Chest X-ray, PA view. Patient: 71 years old, sex M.
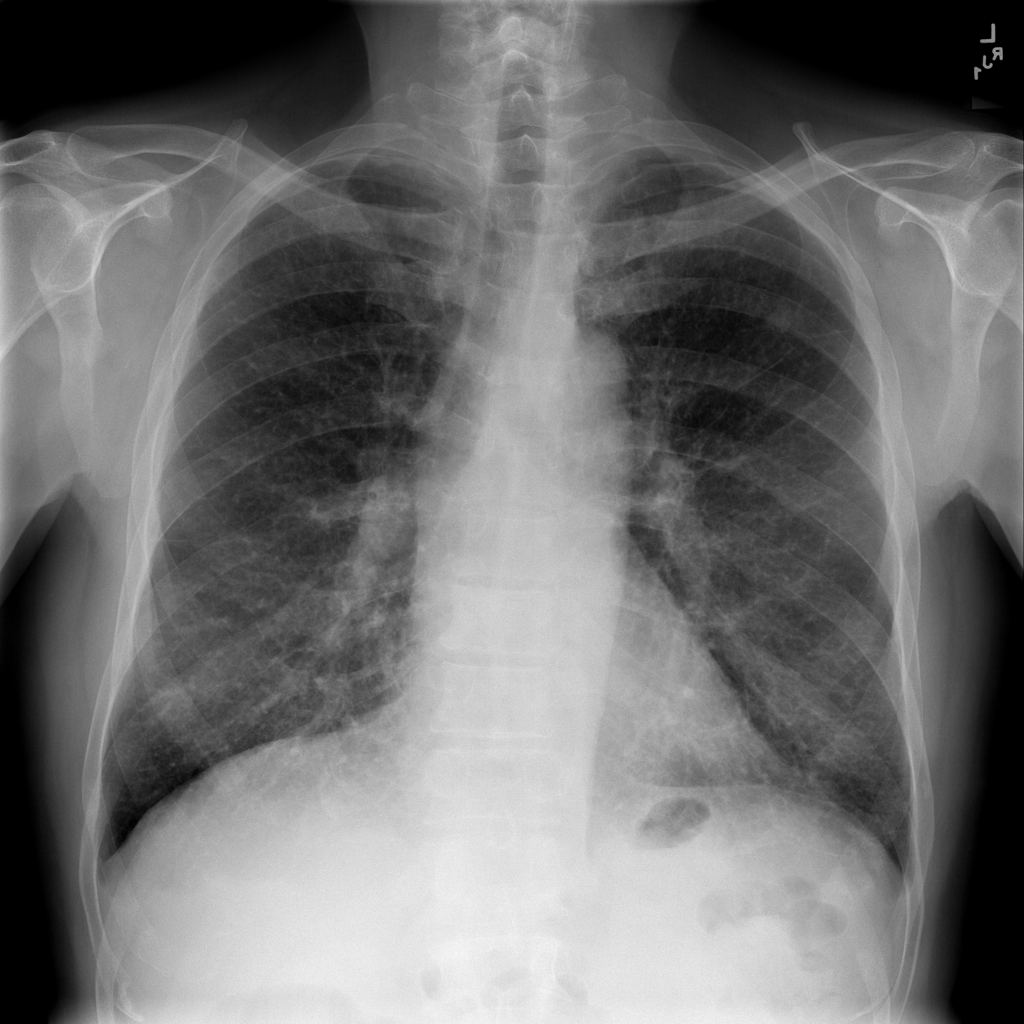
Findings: No Finding